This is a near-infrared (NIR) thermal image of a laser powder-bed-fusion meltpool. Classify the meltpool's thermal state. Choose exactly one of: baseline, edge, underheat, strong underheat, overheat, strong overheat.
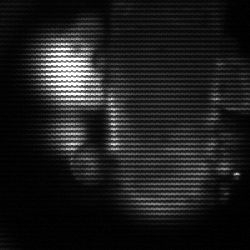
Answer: strong underheat